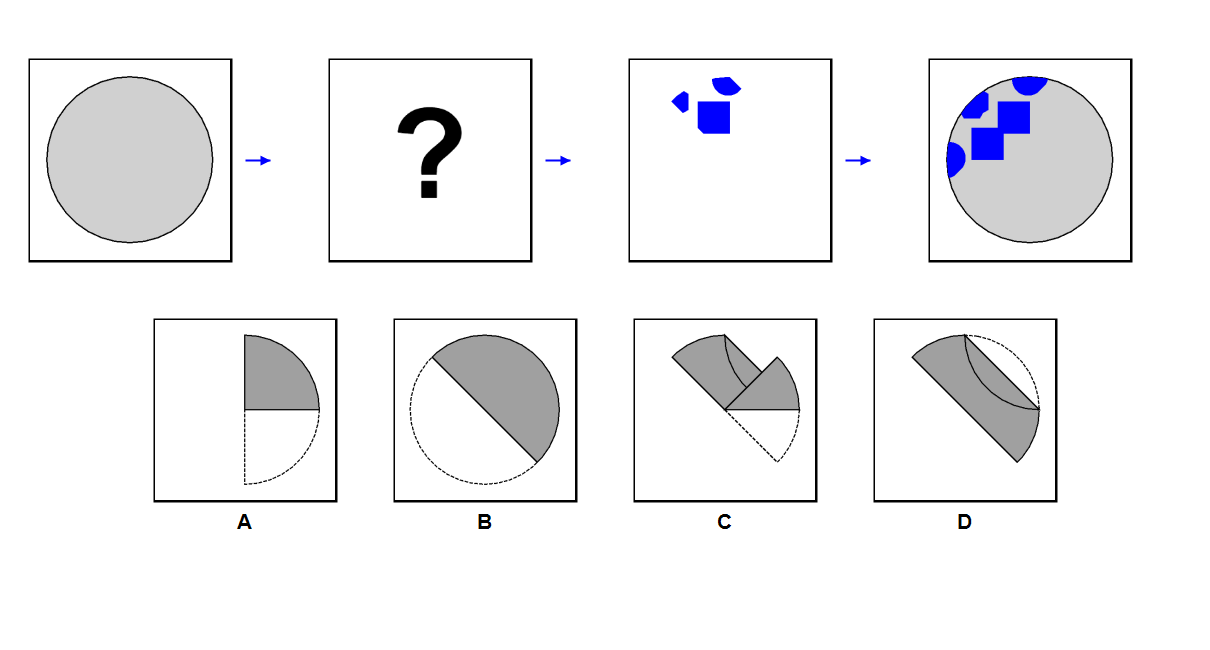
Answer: A